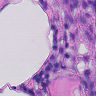
Metastatic tissue present: no